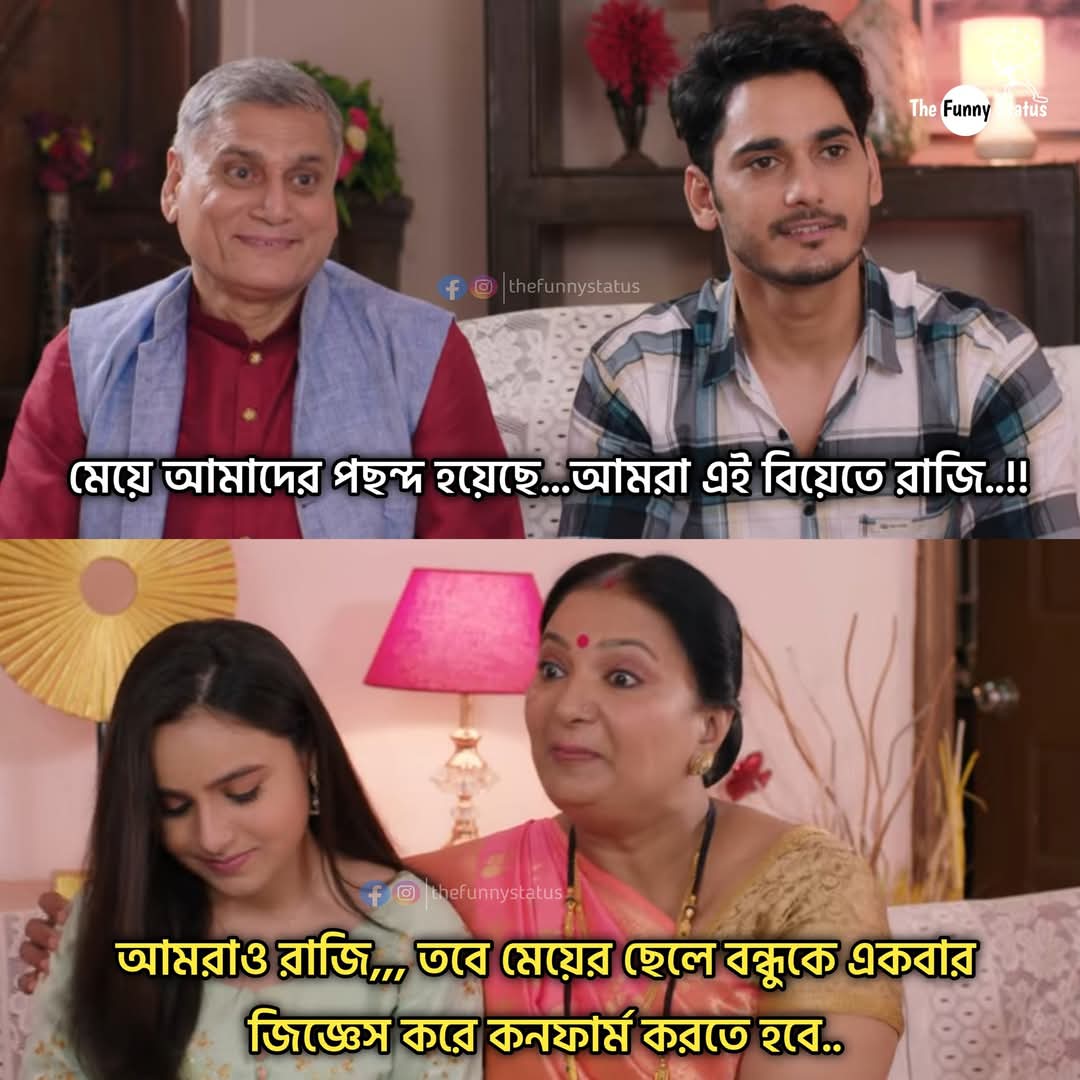
Text: মেয়ে আমাদের পছন্দ হয়েছে... আমরা এই বিয়েতে রাজি..!!
আমরাও রাজি,,, তবে মেয়ের ছেলে বন্ধুকে একবার জিজ্ঞেস করে কনফার্ম করতে হবে..
Label: Non Hate